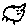
Label: cat